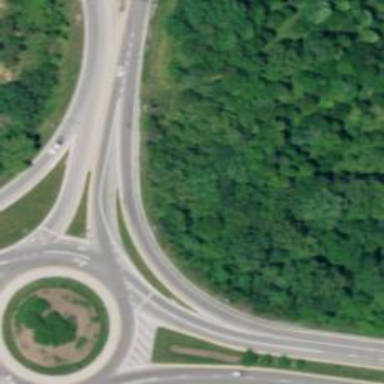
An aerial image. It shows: Trunk link highway.